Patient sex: M
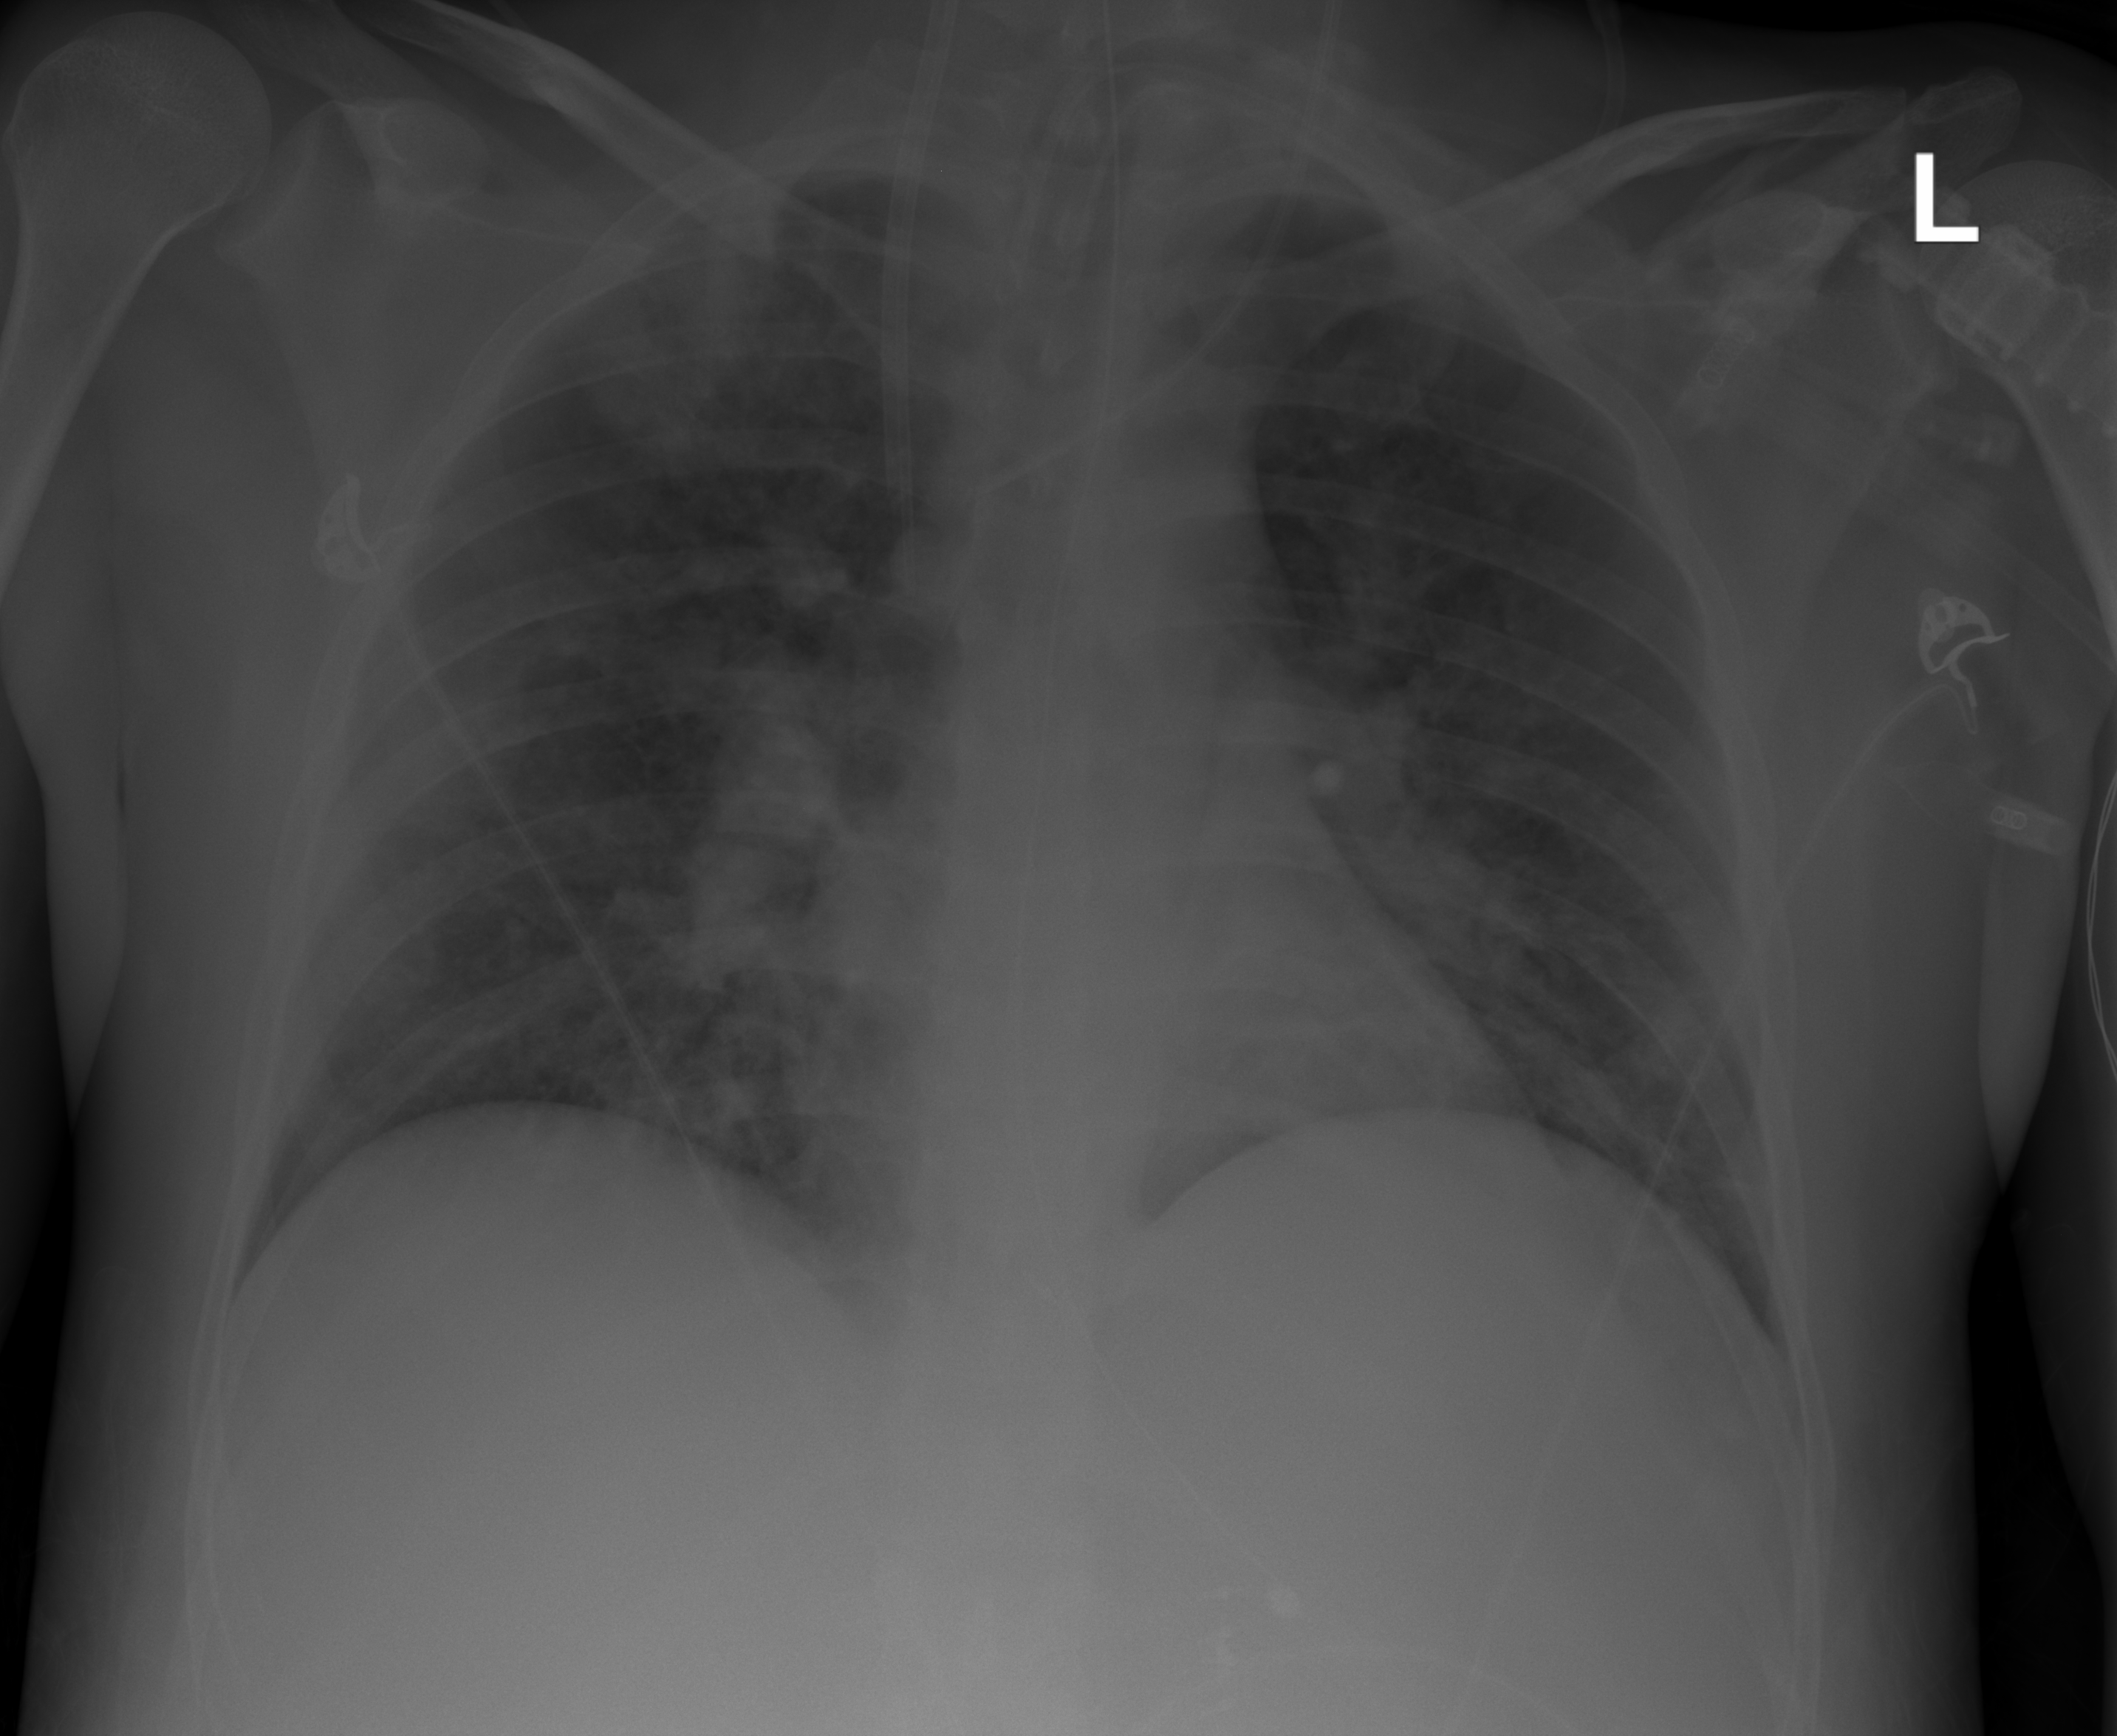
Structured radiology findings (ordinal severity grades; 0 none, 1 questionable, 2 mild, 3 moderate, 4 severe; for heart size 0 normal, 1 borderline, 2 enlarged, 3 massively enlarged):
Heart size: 0
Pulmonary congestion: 0
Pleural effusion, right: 1
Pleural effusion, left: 0
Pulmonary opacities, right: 0
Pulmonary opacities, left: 0
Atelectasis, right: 0
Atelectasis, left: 0